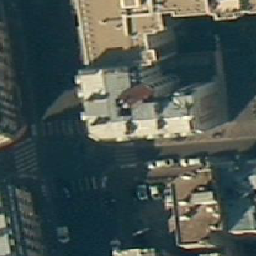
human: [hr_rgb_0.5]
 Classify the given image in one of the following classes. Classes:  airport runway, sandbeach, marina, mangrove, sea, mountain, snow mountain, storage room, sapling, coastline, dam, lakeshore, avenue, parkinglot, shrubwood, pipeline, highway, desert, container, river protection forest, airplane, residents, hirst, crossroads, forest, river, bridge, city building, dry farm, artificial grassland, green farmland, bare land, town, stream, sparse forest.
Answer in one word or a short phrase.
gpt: city building